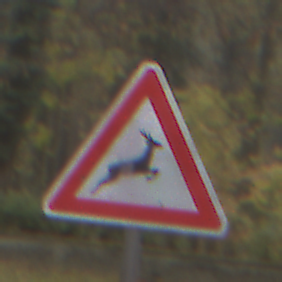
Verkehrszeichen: WildwechselLinks
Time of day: MorningAfternoon
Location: Outdoor (Nature)
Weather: Overcast
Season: Autumn
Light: Natural